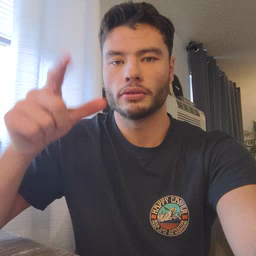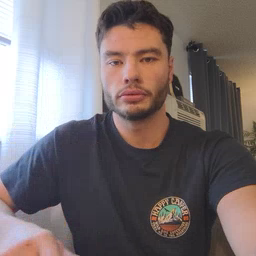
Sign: night